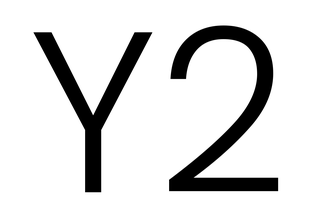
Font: Poppins-Light